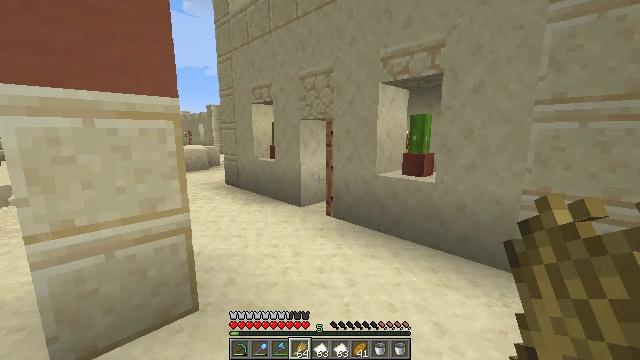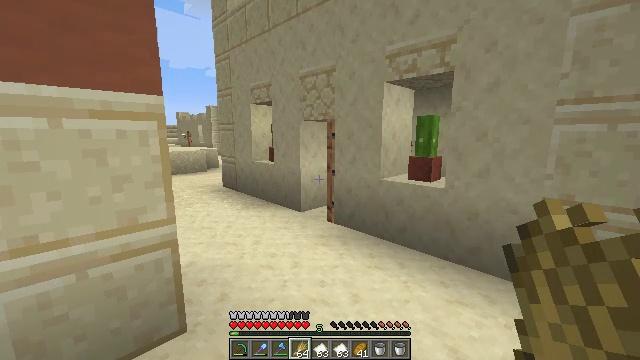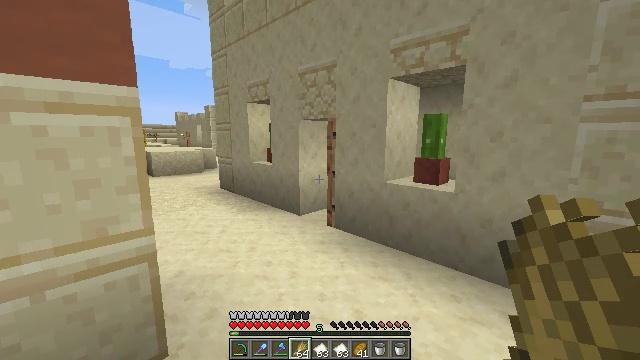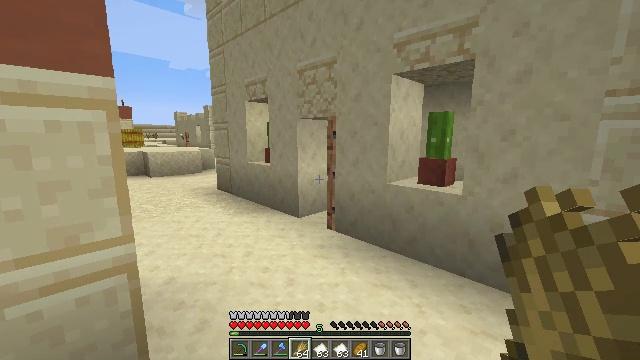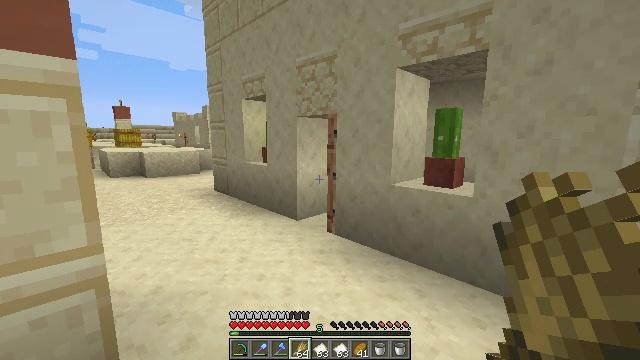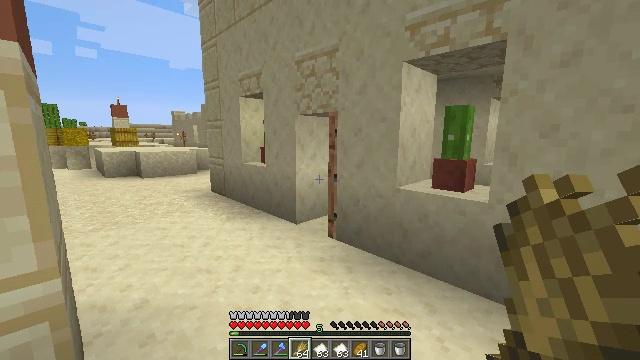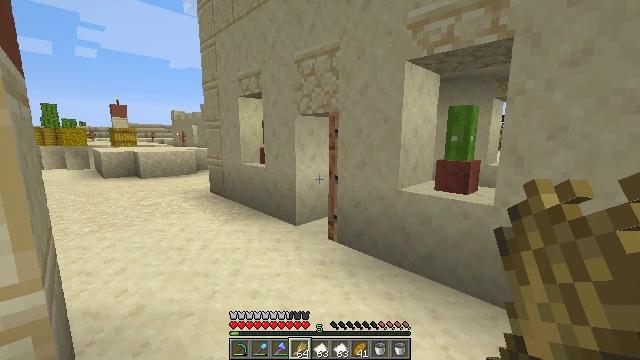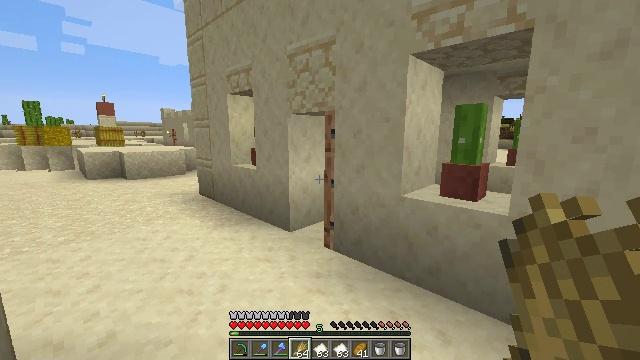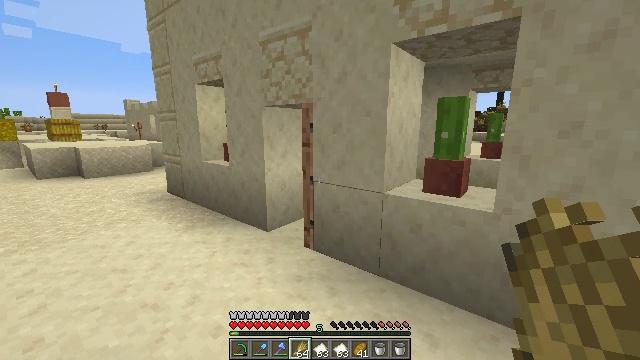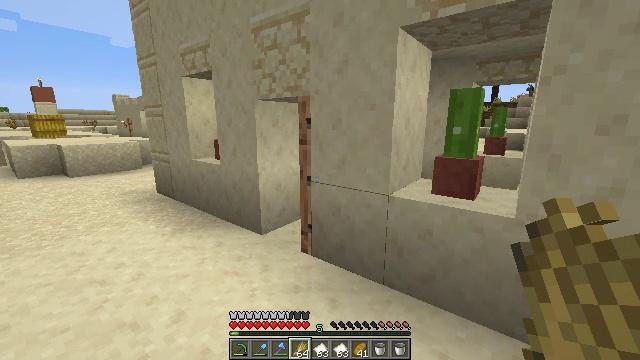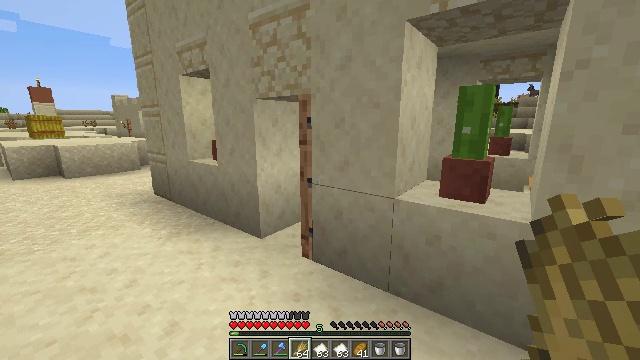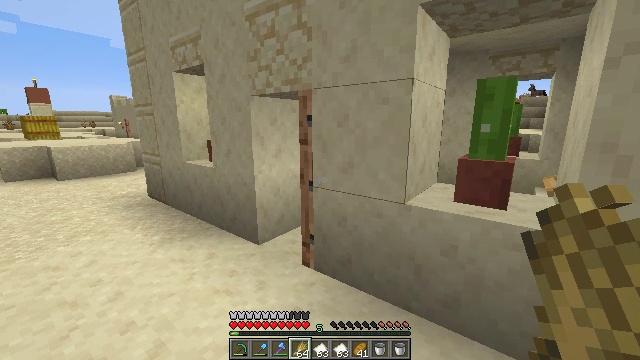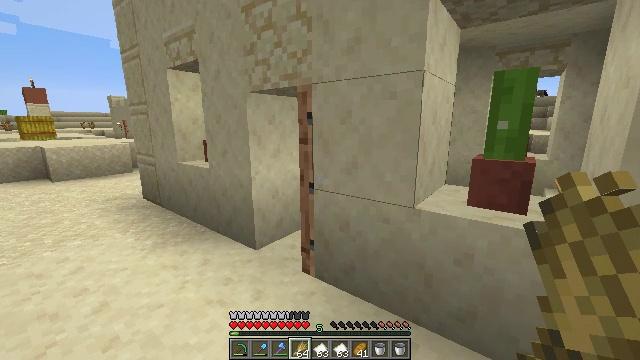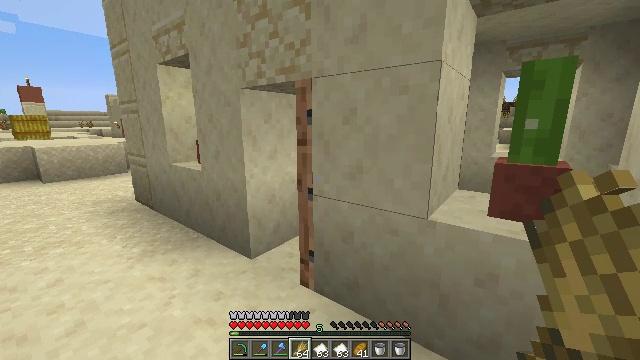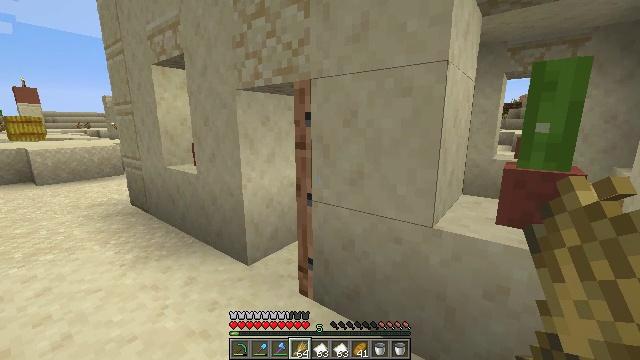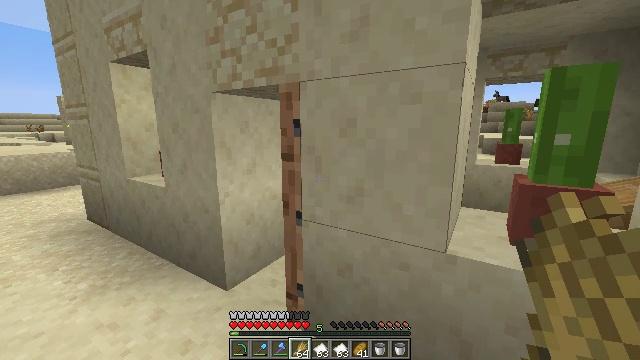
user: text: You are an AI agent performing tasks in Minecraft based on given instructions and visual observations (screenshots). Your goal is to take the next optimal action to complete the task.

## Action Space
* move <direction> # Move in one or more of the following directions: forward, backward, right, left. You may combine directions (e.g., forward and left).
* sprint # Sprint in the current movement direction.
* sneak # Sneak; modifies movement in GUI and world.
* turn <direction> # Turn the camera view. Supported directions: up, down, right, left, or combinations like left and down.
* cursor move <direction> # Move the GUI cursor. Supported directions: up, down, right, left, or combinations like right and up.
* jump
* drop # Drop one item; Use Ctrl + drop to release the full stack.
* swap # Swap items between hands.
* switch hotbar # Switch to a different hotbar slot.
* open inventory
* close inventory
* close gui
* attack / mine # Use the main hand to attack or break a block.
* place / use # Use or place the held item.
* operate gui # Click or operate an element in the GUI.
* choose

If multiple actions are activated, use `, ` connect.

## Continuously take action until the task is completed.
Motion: motion action
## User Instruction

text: Mine smooth sandstone using a pickaxe.
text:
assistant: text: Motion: move forward
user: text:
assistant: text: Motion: move forward
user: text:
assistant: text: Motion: move forward
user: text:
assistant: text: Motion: move forward
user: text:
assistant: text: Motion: move forward
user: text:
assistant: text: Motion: move forward
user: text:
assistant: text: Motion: move forward, turn right
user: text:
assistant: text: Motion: move forward, turn right and down
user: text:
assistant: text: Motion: move forward, turn right and down
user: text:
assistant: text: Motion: move forward
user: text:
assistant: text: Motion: move forward
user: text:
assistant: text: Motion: move forward
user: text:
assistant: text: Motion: move forward
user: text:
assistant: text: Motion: move forward and move left
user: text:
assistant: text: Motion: move forward and move left, turn right
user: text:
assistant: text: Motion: move forward and move left, turn right
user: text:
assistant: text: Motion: move forward and move left, turn right
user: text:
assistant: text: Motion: move forward and move left, turn right
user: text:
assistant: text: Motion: move forward and move left, turn right
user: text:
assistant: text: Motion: move forward and move left, turn right
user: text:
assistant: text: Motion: move forward and move left, turn right
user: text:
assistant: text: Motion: move forward and move left, turn right
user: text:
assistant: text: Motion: move forward and move left, turn right
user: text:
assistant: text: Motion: move forward
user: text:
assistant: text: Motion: move forward
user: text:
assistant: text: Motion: move forward
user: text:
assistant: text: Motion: move forward
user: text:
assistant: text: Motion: move forward
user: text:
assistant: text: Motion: move forward
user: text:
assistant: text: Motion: move forward